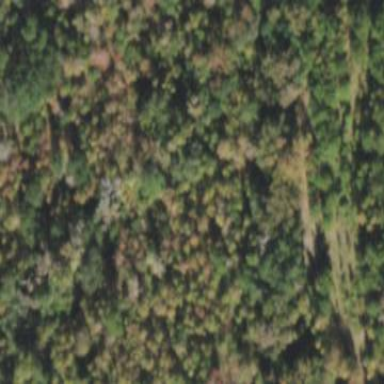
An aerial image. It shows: Mixed woodland area with various types of leaves.